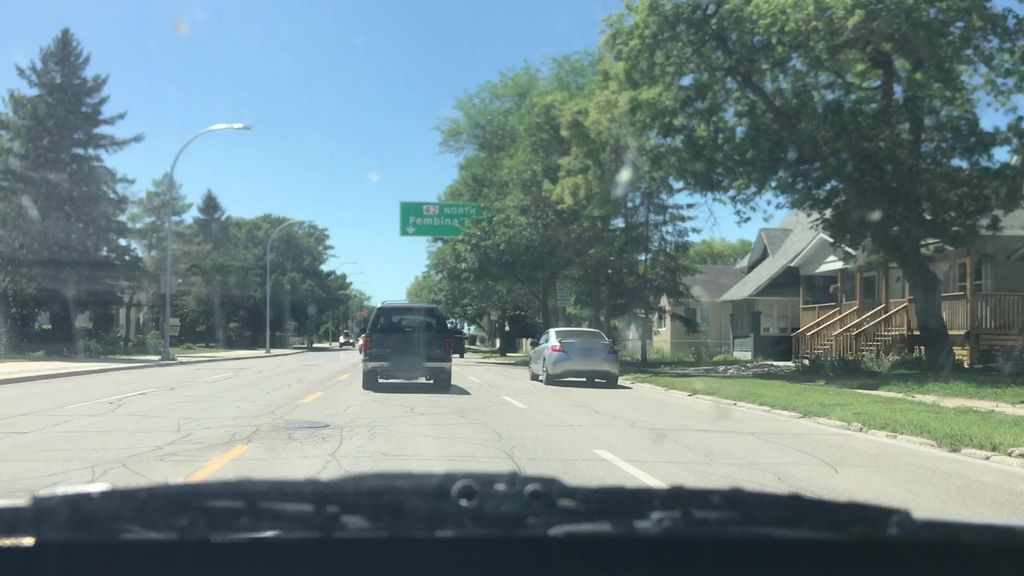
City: winnipeg